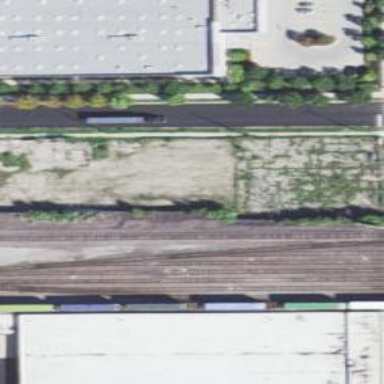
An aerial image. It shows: Abandoned railway siding.